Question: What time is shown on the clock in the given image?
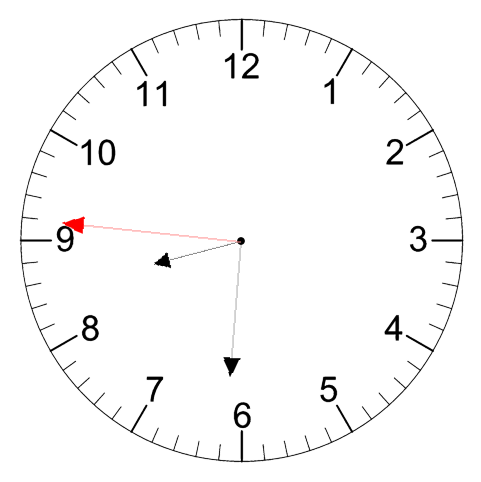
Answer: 08:30:46